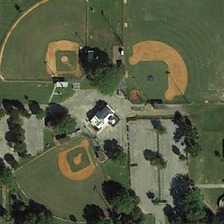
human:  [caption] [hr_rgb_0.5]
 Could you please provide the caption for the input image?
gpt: some green trees are near three baseball fields .

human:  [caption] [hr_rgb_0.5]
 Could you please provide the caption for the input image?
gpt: some green trees are near three baseball fields .

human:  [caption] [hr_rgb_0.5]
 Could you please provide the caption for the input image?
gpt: some green trees are near three baseball fields .

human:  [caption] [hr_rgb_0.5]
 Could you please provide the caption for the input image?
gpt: some green trees are near three baseball fields .

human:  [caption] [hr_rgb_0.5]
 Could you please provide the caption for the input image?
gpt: some green trees are near three baseball fields .